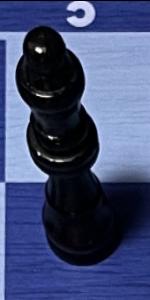
Label: Queen_Black